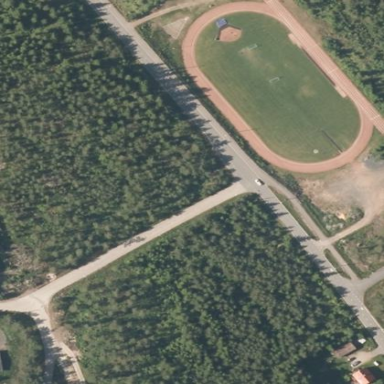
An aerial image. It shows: Athletics pitch designated for leisure land.